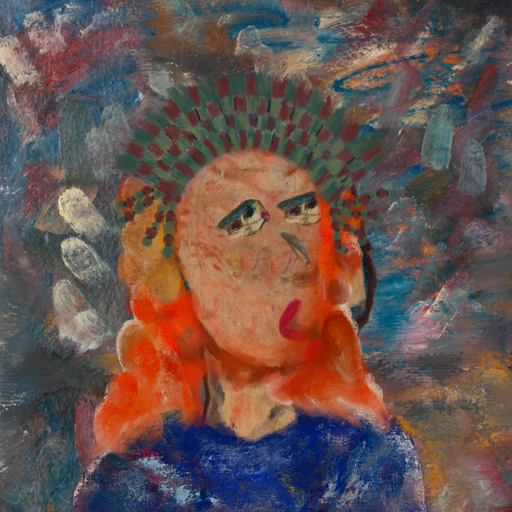
Background: Boggyland, Head And Neck Side: Orphan, Face Side: Pipe, Bust: Irani, Hair Side: Rupkatha, Head Accessory: After_Raid_Crown, Second Necklace: Blank, Necklace: Blank, Baby: Blank